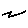
Label: zigzag